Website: bh-photo
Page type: address-validator
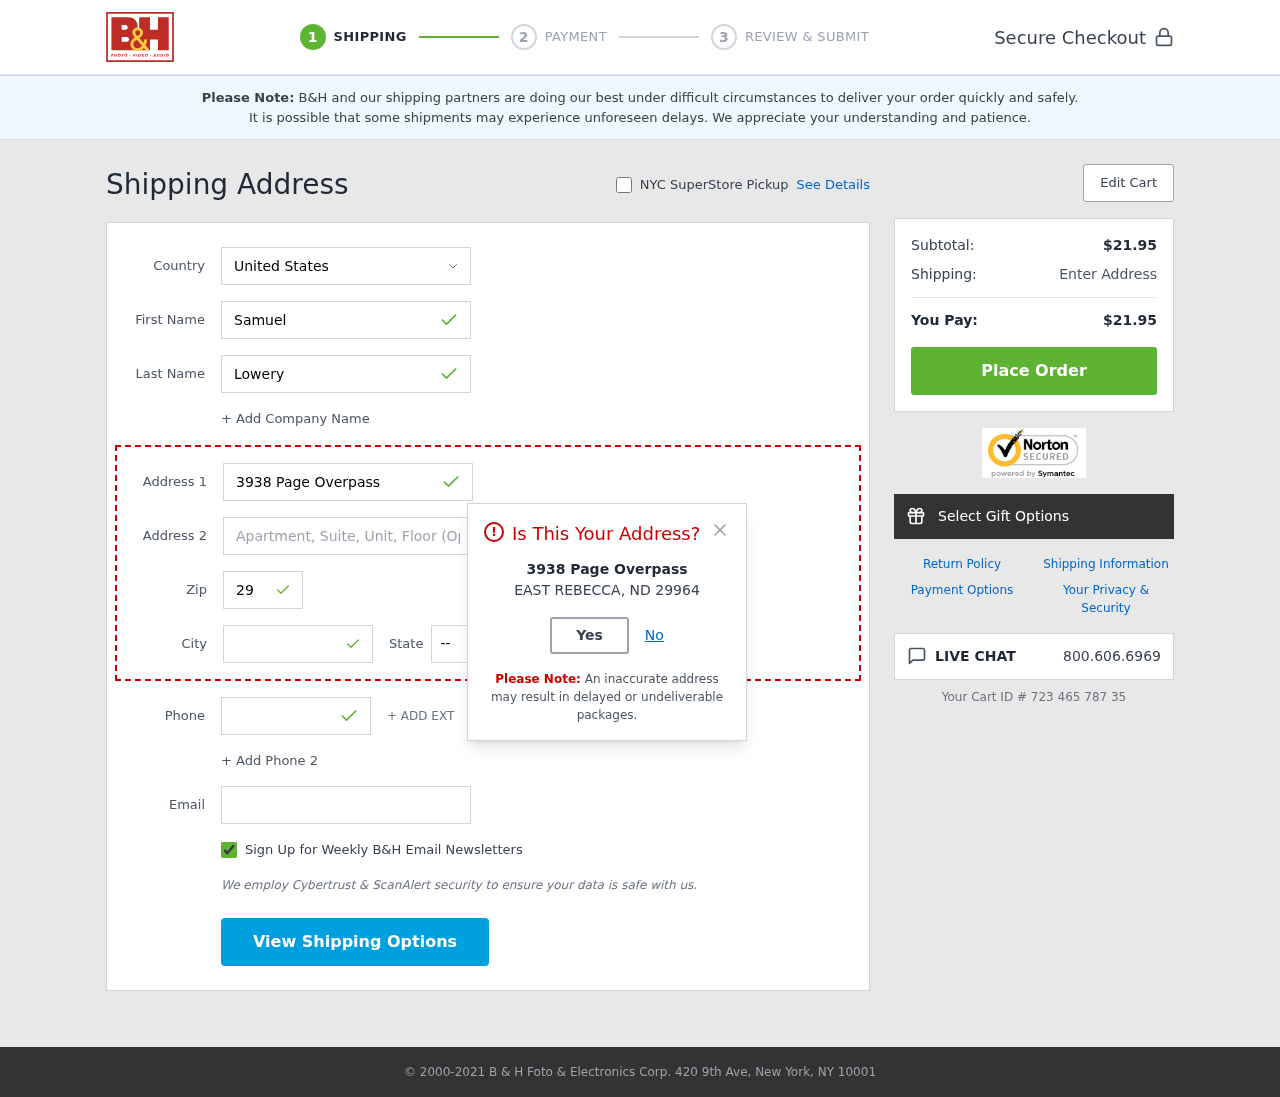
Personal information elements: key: PII_CITY
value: East Rebecca
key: PII_COUNTRY
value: United States
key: PII_EMAIL
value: samuel.lowery@hotmail.com
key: PII_FIRSTNAME
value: Samuel
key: PII_LASTNAME
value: Lowery
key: PII_PHONE
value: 4508306402
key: PII_POSTCODE
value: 29964
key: PII_STATE_ABBR
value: ND
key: PII_STREET
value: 3938 Page Overpass
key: PII_CITY_MODAL
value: EAST REBECCA
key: PII_POSTCODE_FULL
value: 29964
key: PII_POSTCODE_NUMERIC
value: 29964
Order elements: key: ORDER_SUBTOTAL
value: $21.95
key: ORDER_TOTAL
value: $21.95
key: ORDER_ID
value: Your Cart ID # 723 465 787 35